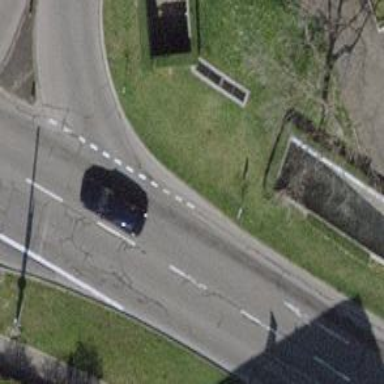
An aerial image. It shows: Concrete footway going through tunnel.